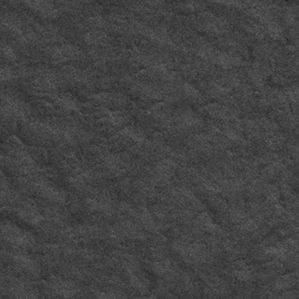
Label: frost